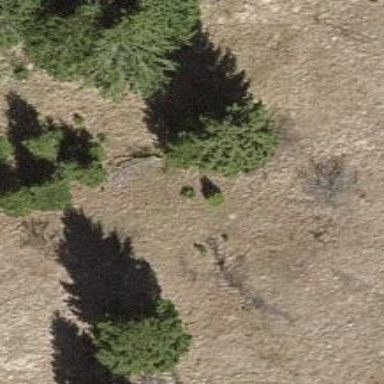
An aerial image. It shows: Beautiful tree in nature.